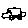
Label: car